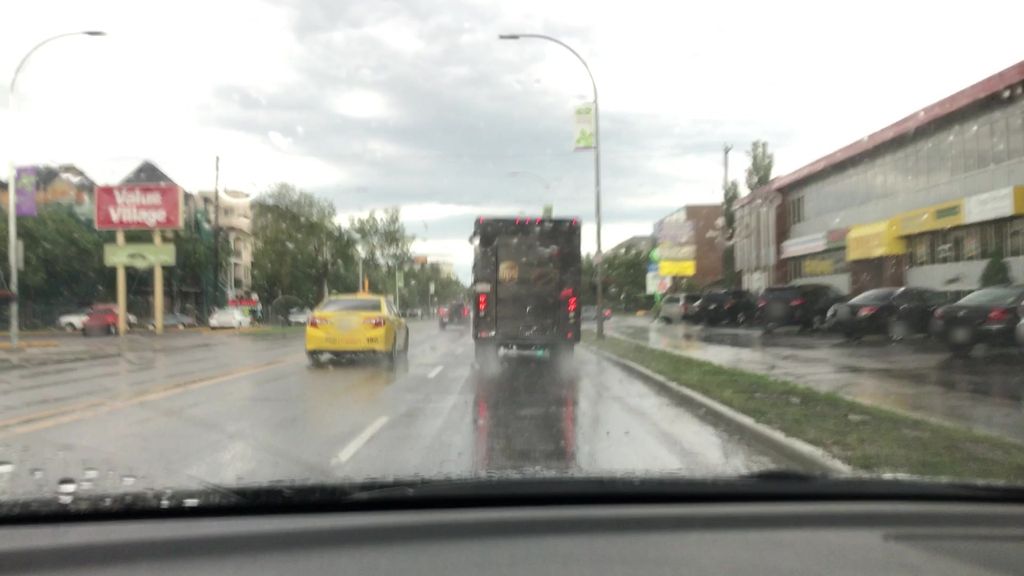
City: edmonton